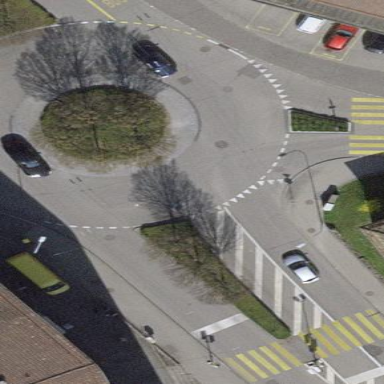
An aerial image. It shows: Primary highway with asphalt surface running through roundabout. There are trolley wires present along the road.